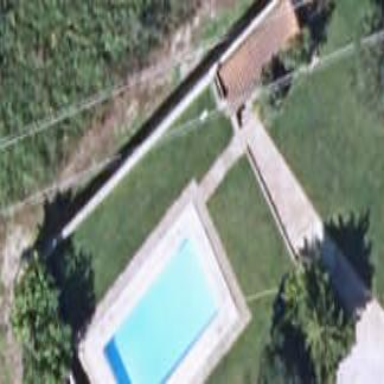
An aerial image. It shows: Swimming pool located in leisure land.